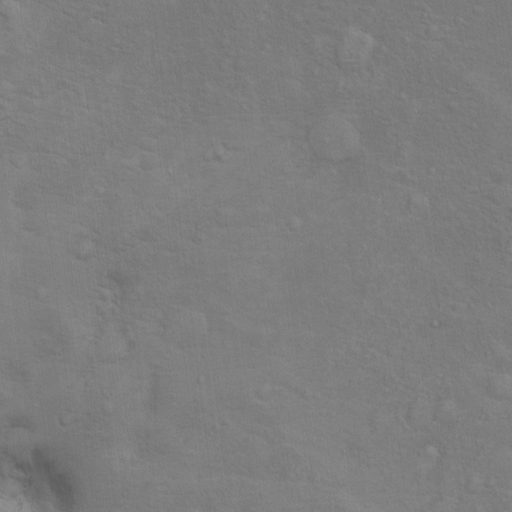
Objects detected: cone